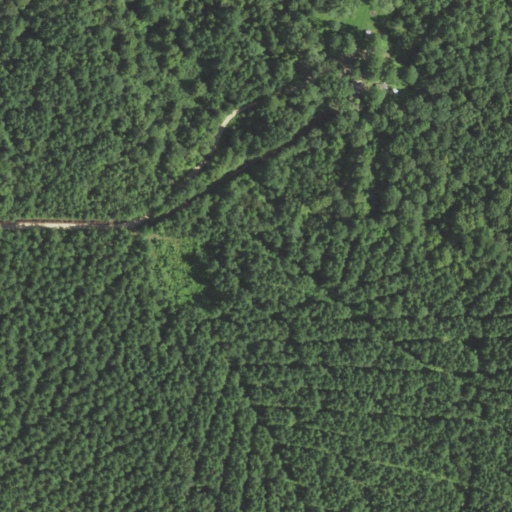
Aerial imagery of valley in Louisiana named Glady Hollow containing evergreen forest, woody wetlands, and open development